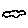
Label: cloud